Field crop: maize
Growth stage: 2
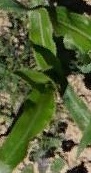
Species: maize